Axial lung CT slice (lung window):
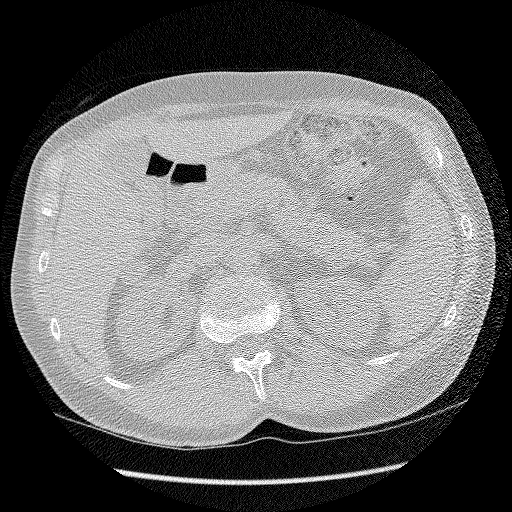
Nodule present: no